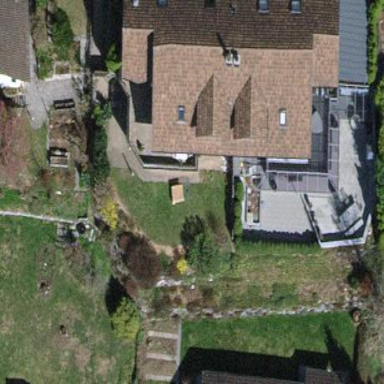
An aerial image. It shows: Detached building.